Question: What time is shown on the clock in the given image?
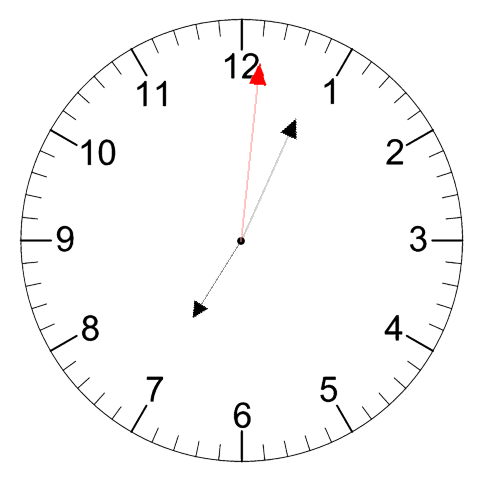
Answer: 07:04:01